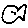
Label: fish